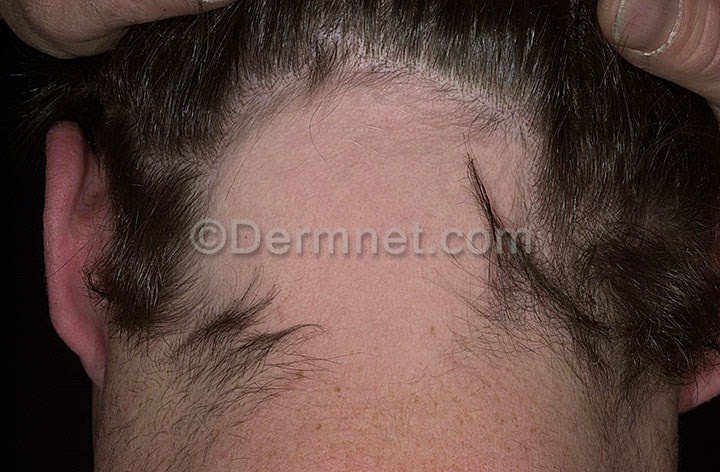
Disease: Hair Loss Photos Alopecia and other Hair Diseases